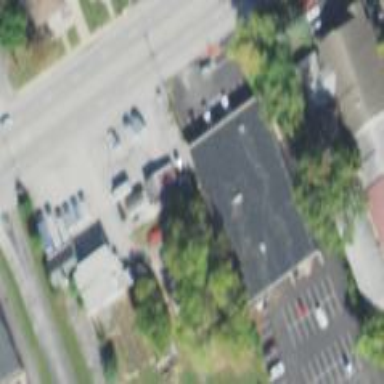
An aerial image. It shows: Fitness center building.